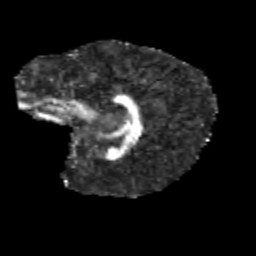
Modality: FA
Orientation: sagittal
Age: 11
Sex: female
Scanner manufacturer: siemens
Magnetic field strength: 3 T
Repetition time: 3.8 s
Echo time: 0.07 s